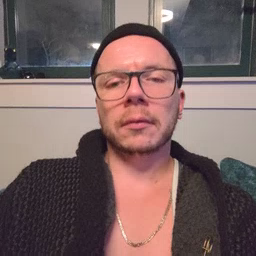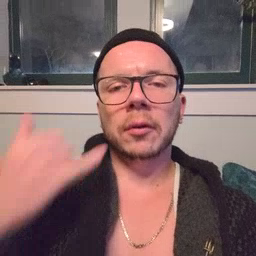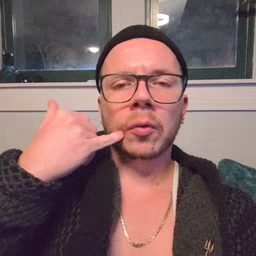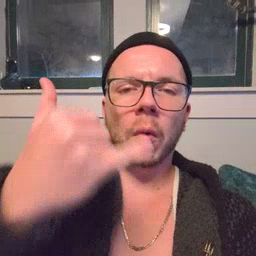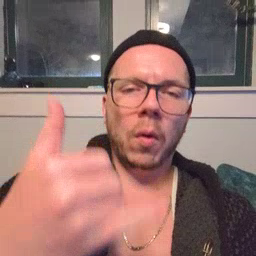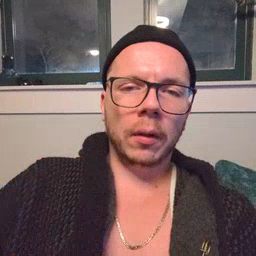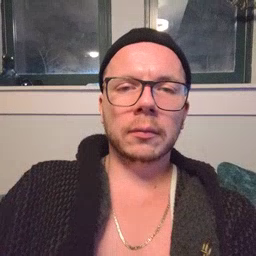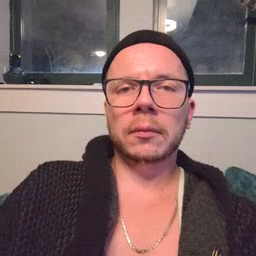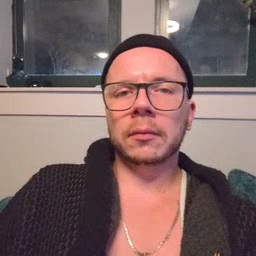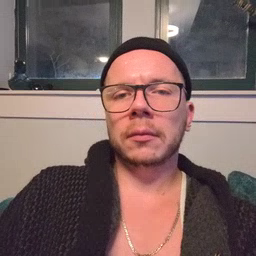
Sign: callonphone